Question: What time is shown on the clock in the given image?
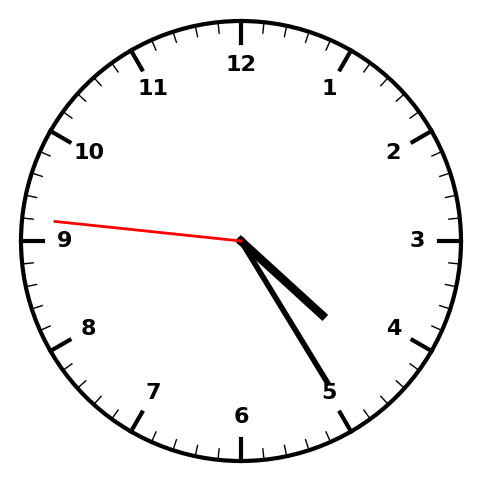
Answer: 04:24:46